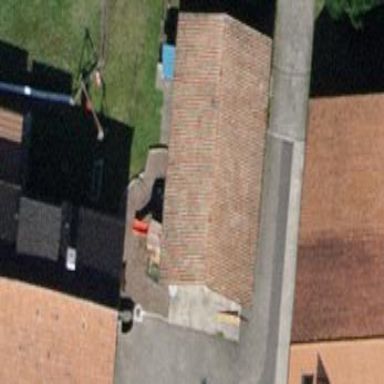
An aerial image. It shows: Group of garages.